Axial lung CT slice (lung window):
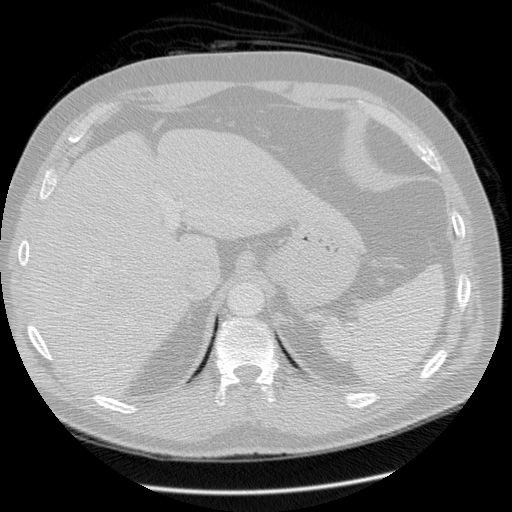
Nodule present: no